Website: macys
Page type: payment
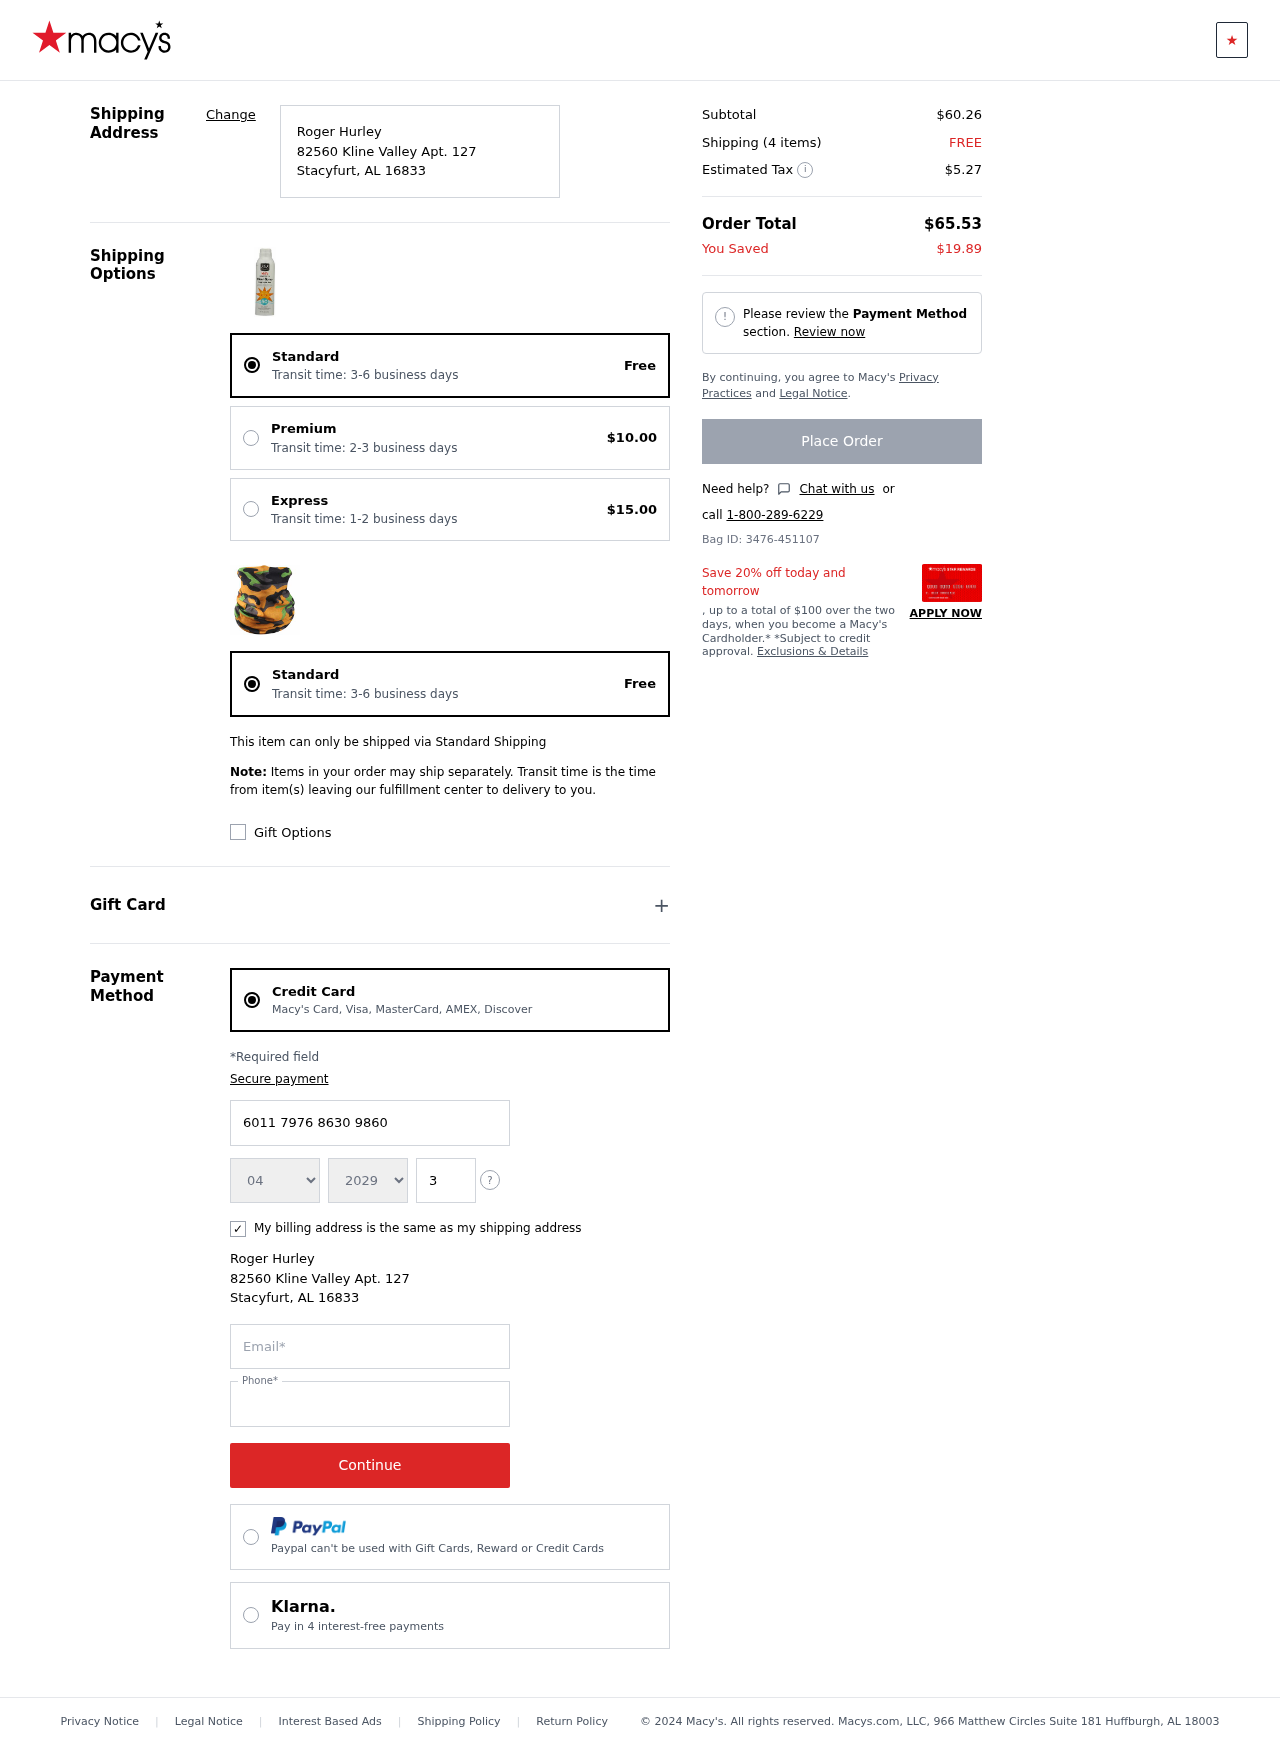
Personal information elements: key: PII_CARD_CVV
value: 397
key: PII_CARD_EXPIRY_MONTH
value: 04
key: PII_CARD_EXPIRY_YEAR
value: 29
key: PII_CARD_NUMBER
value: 6011 7976 8630 9860
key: PII_CITY
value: Stacyfurt
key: PII_EMAIL
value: roger_hurley@yahoo.com
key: PII_FULLNAME
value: Roger Hurley
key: PII_PHONE
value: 4775134160
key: PII_POSTCODE
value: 16833
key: PII_STATE_ABBR
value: AL
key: PII_STREET
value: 82560 Kline Valley Apt. 127
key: PII_FULLNAME2
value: Roger Hurley
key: PII_STREET2
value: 82560 Kline Valley Apt. 127
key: PII_CITY2
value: Stacyfurt
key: PII_STATE_ABBR2
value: AL
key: PII_POSTCODE2
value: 16833
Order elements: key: ORDER_DELIVERY_DATE
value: Transit time: 3-6 business days
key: ORDER_SHIPPING_STANDARD
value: Free
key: ORDER_SHIPPING_PREMIUM
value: $10.00
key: ORDER_SHIPPING_EXPRESS
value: $15.00
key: ORDER_DELIVERY_DATE2
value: Transit time: 3-6 business days
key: ORDER_SHIPPING_STANDARD2
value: Free
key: ORDER_SUBTOTAL
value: $60.26
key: ORDER_NUM_ITEMS
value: Shipping (4 items)
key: ORDER_SHIPPING_COST
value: FREE
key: ORDER_TAX
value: $5.27
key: ORDER_TOTAL
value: $65.53
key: ORDER_SAVINGS
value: $19.89
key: ORDER_ID
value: Bag ID: 3476-451107